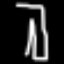
Label: pants